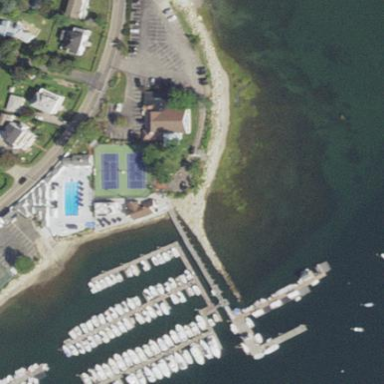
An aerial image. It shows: Marina on leisure land.